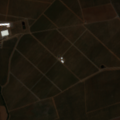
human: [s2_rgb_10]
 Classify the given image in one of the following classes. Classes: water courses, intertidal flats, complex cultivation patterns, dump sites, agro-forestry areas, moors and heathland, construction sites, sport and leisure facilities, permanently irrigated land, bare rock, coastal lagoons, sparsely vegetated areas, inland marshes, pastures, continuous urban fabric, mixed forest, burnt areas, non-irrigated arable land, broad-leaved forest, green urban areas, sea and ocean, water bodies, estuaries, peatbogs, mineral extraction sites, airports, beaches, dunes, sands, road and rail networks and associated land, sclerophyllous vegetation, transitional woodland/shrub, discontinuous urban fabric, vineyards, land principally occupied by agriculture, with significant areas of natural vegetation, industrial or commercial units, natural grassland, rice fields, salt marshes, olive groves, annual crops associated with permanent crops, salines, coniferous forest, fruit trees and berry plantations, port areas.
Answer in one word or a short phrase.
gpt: continuous urban fabric